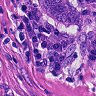
Metastatic tissue present: yes